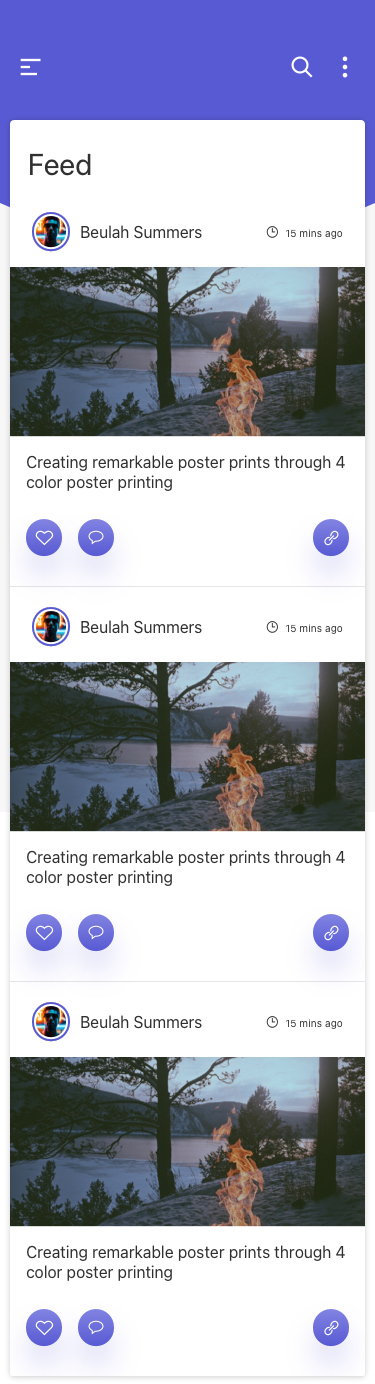
Text in this UI design:
Creating remarkable poster prints through 4 color poster printing
15 mins ago
Beulah Summers
Creating remarkable poster prints through 4 color poster printing
15 mins ago
Beulah Summers
Creating remarkable poster prints through 4 color poster printing
15 mins ago
Beulah Summers
Feed